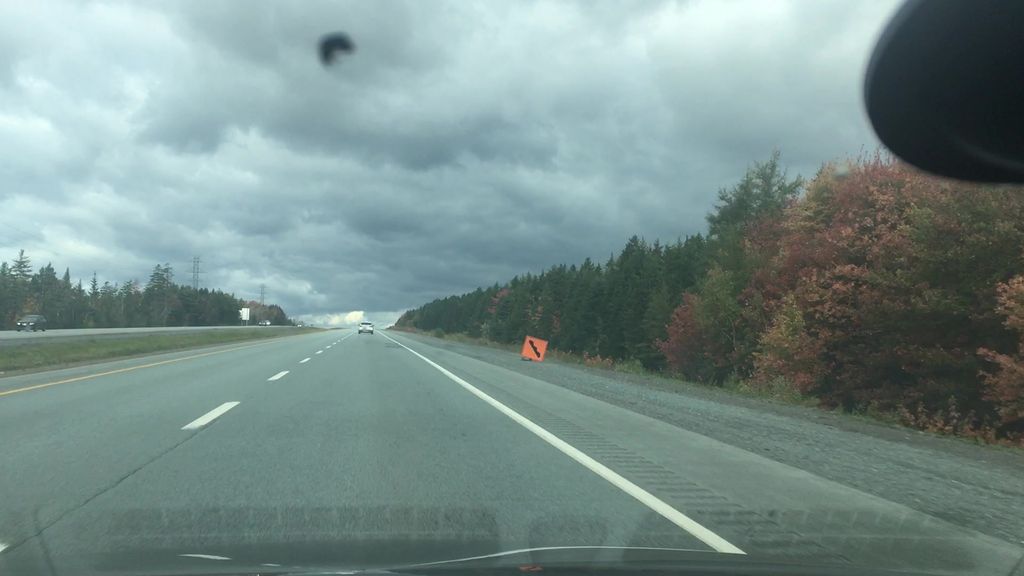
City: halifax